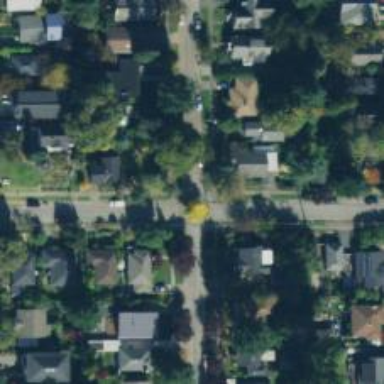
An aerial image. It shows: Residential road with separate sidewalk.